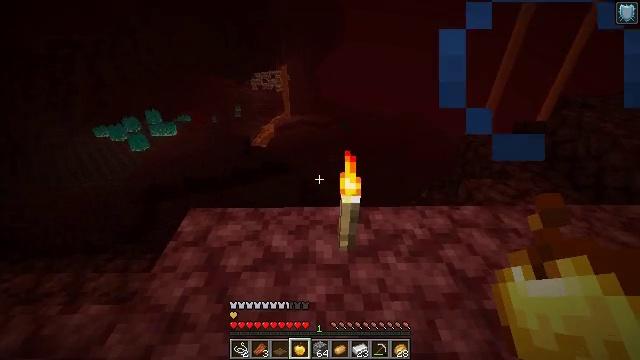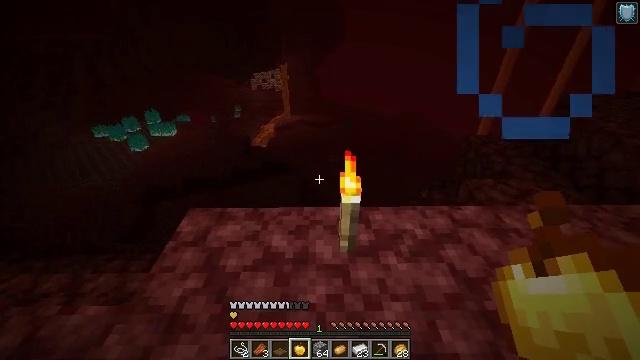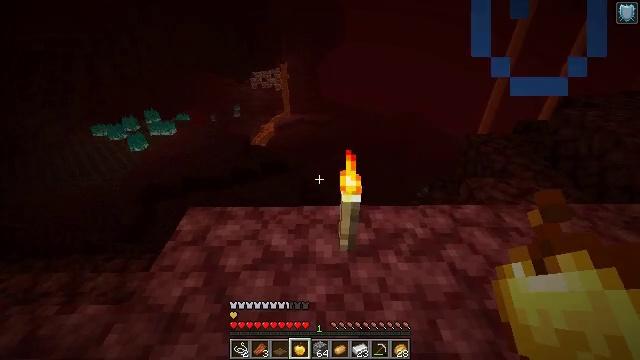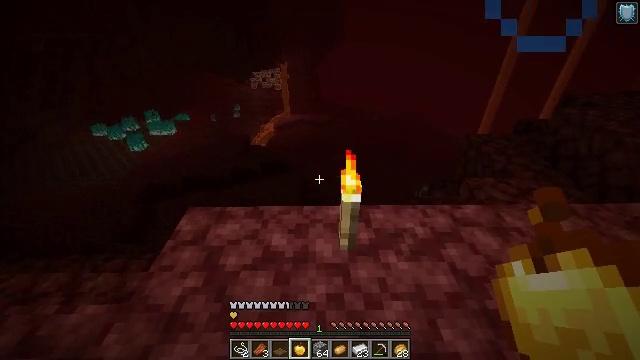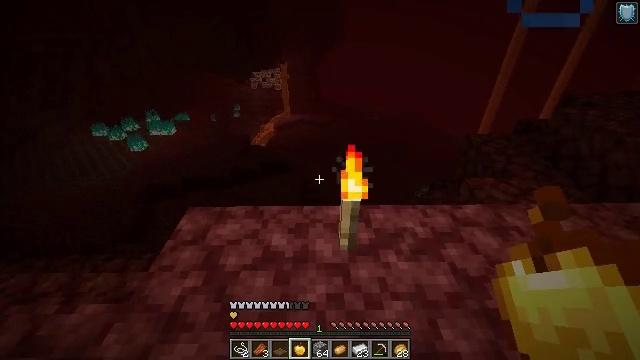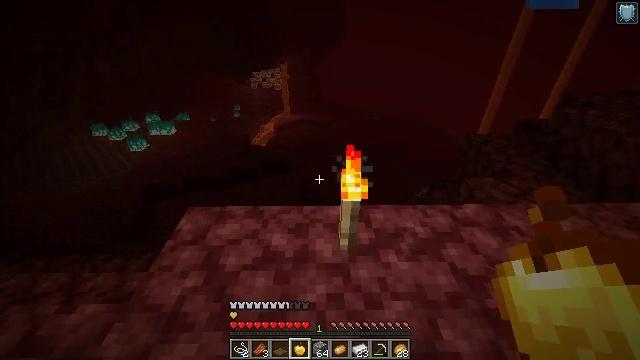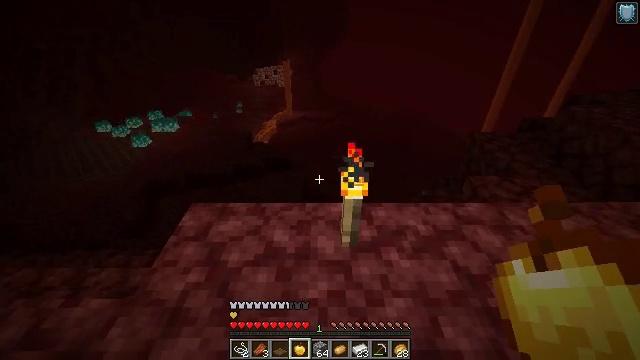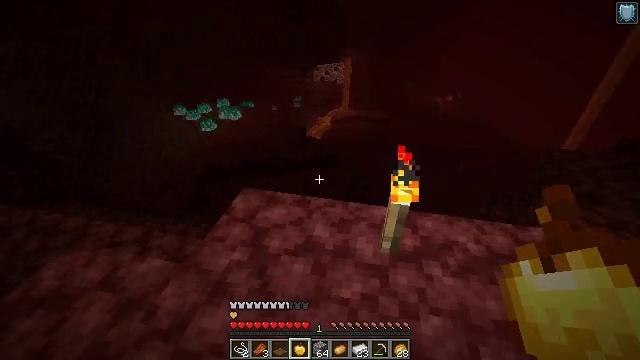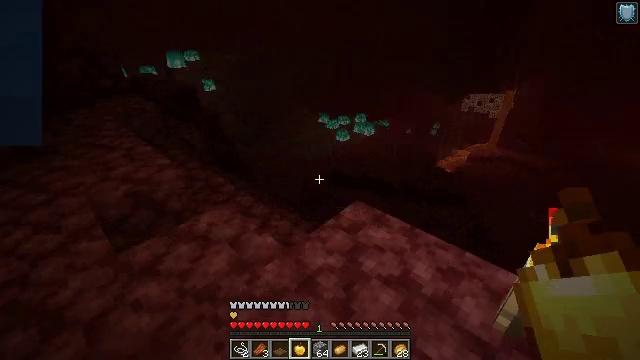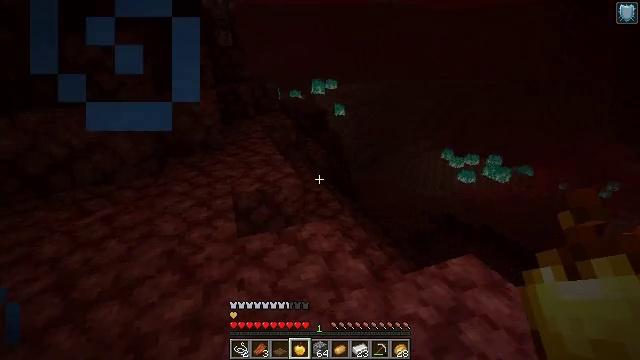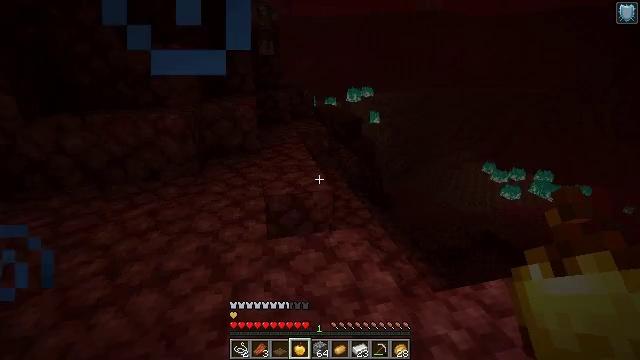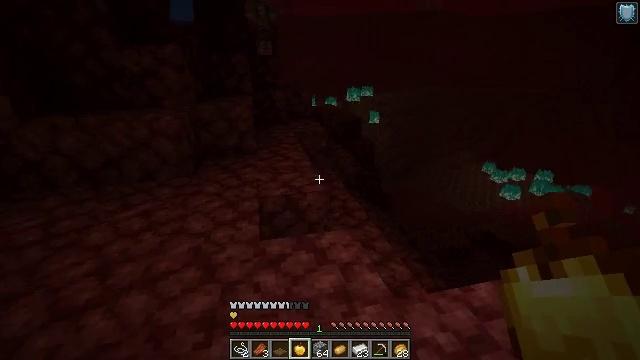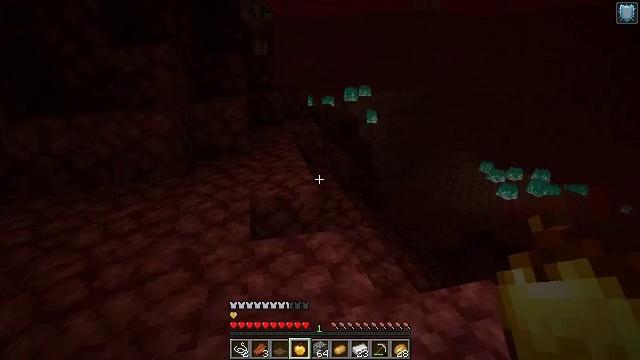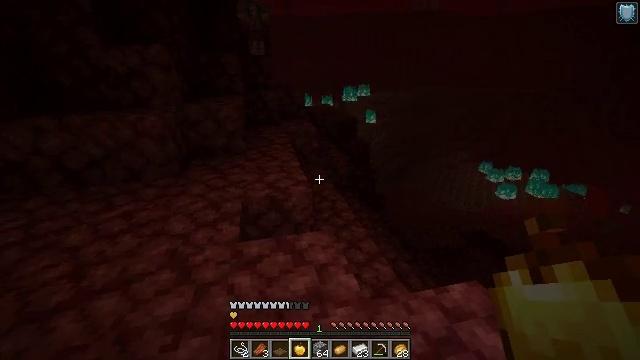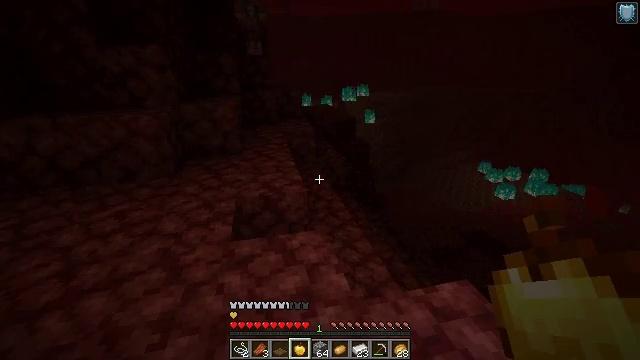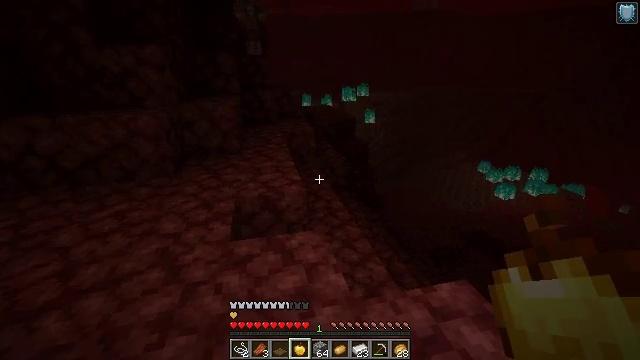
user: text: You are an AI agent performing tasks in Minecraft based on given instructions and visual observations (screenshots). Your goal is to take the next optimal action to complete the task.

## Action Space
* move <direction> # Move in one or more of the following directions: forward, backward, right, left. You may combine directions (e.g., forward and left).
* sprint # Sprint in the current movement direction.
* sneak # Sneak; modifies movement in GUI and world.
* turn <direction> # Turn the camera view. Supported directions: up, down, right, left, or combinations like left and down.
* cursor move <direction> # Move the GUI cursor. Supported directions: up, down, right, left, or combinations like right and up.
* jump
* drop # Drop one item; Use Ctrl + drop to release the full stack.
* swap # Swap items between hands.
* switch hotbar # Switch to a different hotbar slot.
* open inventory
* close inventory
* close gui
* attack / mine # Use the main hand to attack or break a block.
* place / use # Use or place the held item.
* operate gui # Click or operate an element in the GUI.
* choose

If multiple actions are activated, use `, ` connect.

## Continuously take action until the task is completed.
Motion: motion action
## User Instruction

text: Mine the soul sand in the Nether.
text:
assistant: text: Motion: no_op
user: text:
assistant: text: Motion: no_op
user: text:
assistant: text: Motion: no_op
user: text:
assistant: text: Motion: no_op
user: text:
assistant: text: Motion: no_op
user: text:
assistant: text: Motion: no_op
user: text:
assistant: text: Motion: turn left
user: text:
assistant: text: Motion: turn left and up
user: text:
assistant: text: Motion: turn left and up
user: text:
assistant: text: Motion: turn left and up
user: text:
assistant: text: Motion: move right
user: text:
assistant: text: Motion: move right
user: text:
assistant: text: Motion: no_op
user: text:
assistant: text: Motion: no_op
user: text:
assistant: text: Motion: no_op
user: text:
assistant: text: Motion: no_op
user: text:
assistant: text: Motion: no_op
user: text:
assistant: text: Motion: no_op
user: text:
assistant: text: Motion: no_op
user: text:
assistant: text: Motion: no_op
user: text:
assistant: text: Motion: no_op
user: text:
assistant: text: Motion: no_op
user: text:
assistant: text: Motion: no_op
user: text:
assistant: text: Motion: no_op
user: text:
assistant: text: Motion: turn left
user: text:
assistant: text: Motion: turn left and up
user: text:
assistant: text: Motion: turn left and up
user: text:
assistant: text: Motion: turn left and up
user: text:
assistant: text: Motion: turn left
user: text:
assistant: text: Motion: turn right